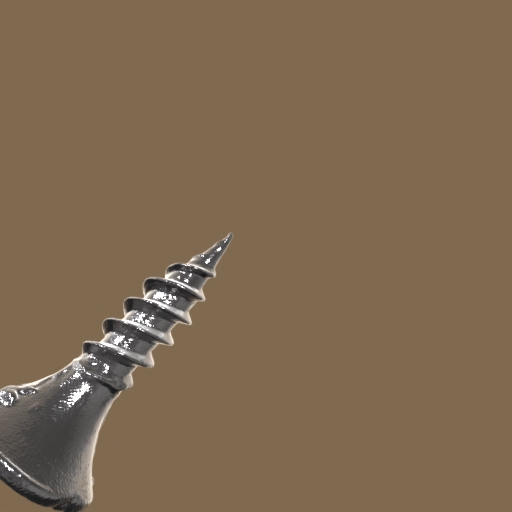
Label: screw